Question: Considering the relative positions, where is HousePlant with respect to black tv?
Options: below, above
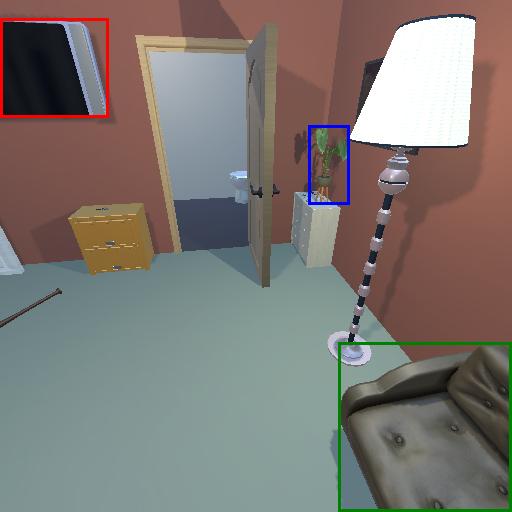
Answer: below